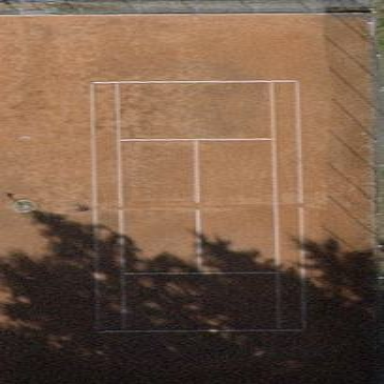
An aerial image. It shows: Tennis court on the leisure land pitch.